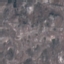
Land use / land cover: HerbaceousVegetation